高二 · 度量几何学
(12 分) 已知一扇形的圆心角为 $\alpha$, 半径为 $R$, 弧长为 1 .

(1) 若 $\alpha=60^{\circ}, R=10 \mathrm{~cm}$, 求扇形的弧长 $l$;

（2）已知扇形的周长为 $10 \mathrm{~cm}$, 面积是 $4 \mathrm{~cm}^{2}$, 求扇形的圆心角;

(3) 若扇形周长为 $20 \mathrm{~cm}$, 当扇形的圆心角 $\alpha$ 为多少弧度时, 这个扇形的面积最
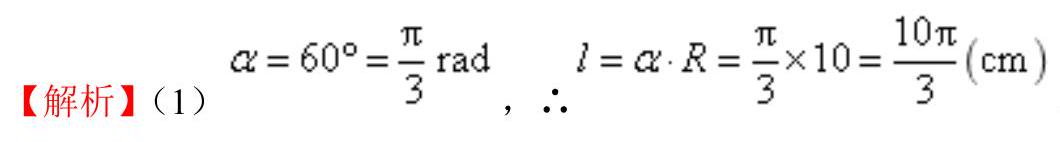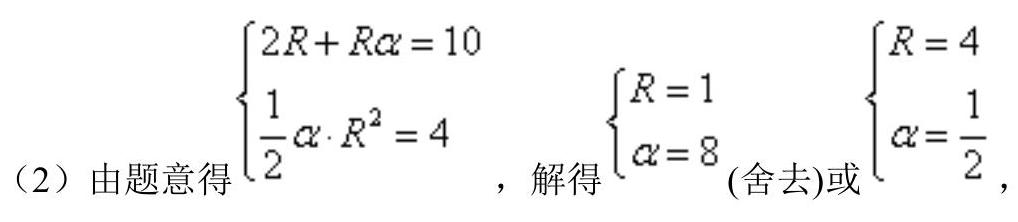
答案: (1) $\frac{10 \pi}{3}$; (2) $\alpha=\frac{1}{2}$; (3) $l=10, \alpha=2$.
解析:

故扇形圆心角为 ${ }^{\alpha=\frac{1}{2}}$.

(3) 由已知得, $l+2 R=20$,

所以 $S=\frac{1}{2} l R=\frac{1}{2}(20-2 R) R=10 R-R^{2}=-(R-5)^{2}+25$,

所以当 $R=5$ 时, $S$ 取得最大值 25 ,

此时 $l=10, \alpha=2$.